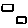
Label: square